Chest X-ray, AP view. Patient: 15 years old, sex M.
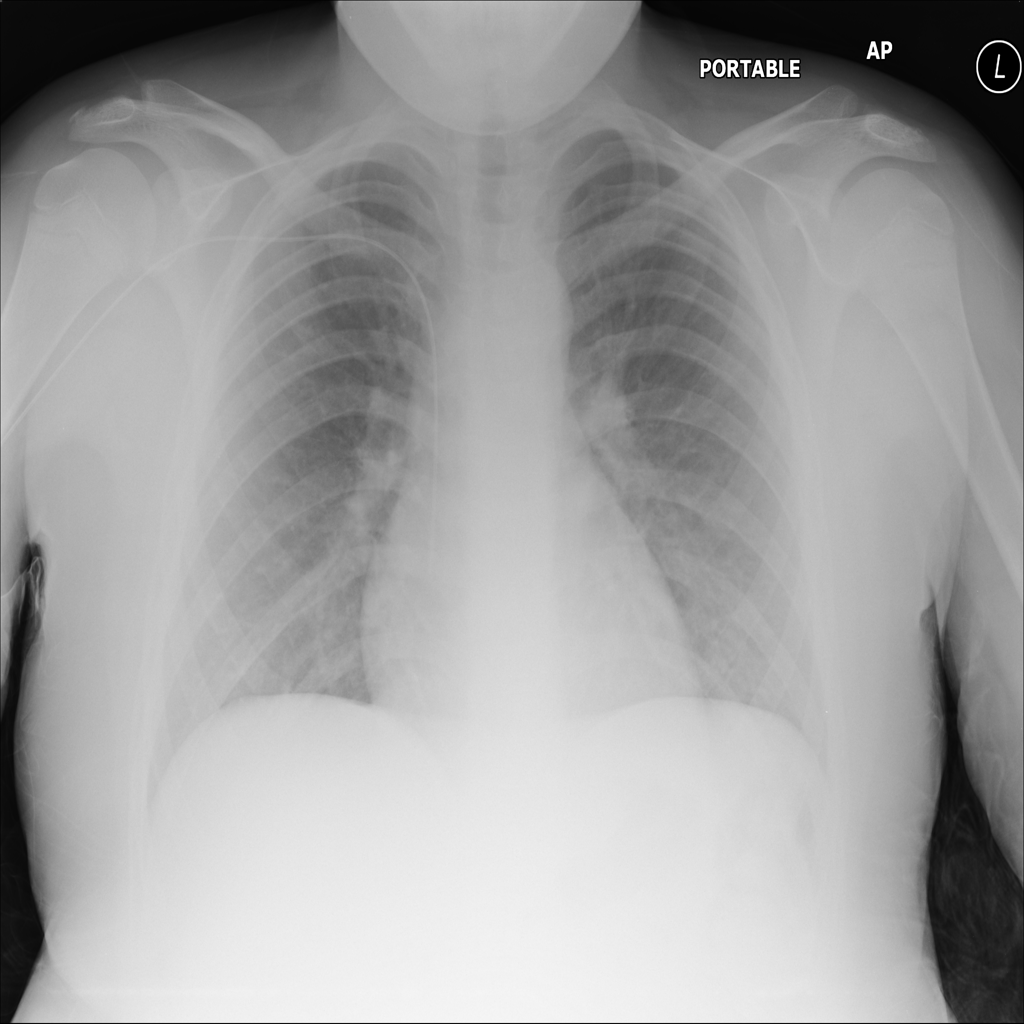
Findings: No Finding